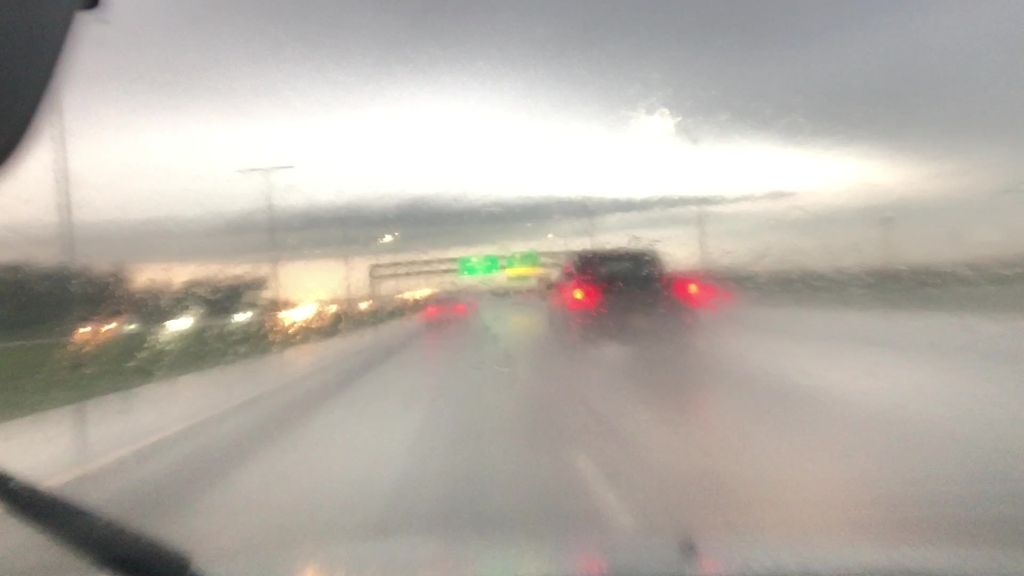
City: edmonton